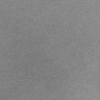
Label: dusty